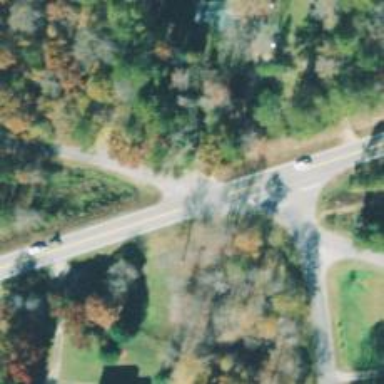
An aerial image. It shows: Unclassified road.